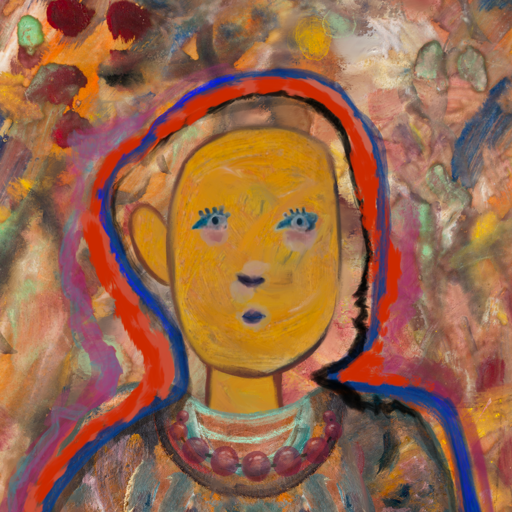
Background: Mother_And_Son_Mother, Head And Neck Front: After_Raid, Face Front: Hill_Girl, Bust: Boggyland, Hair Front: Experience, Head Accessory: Blank, Second Necklace: Blank, Necklace: Irani_2, Baby: Blank